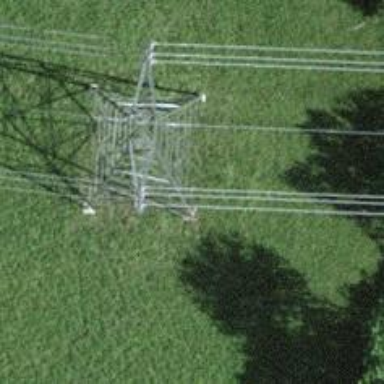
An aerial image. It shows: Power tower.